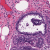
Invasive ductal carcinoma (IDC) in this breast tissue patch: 0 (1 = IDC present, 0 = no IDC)